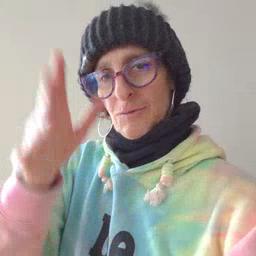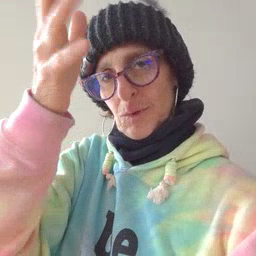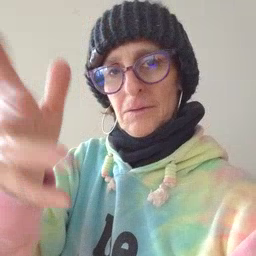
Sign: grandpa